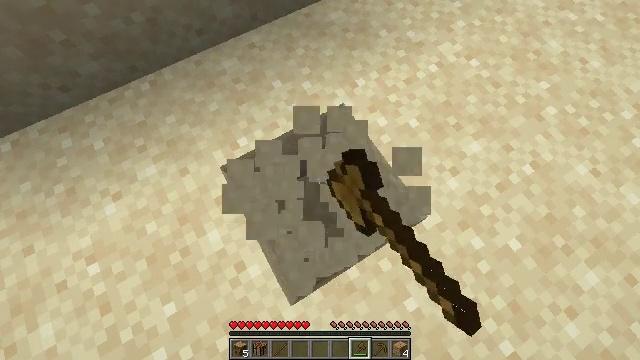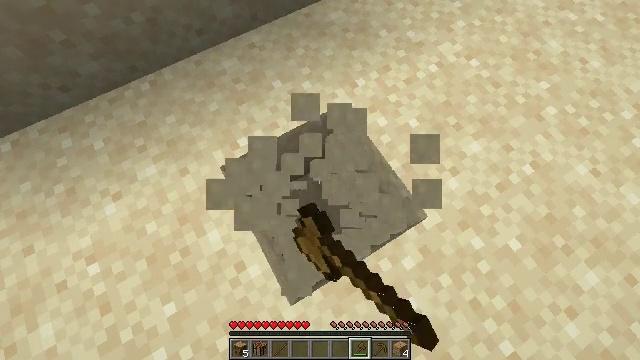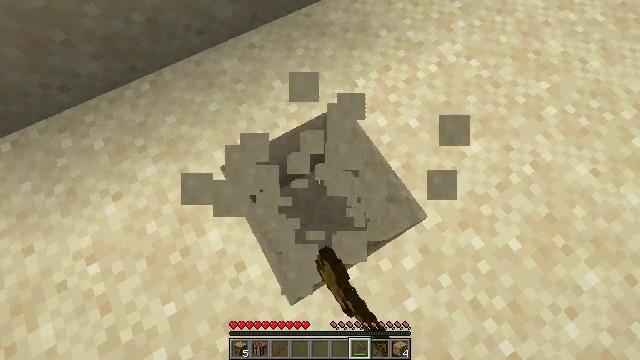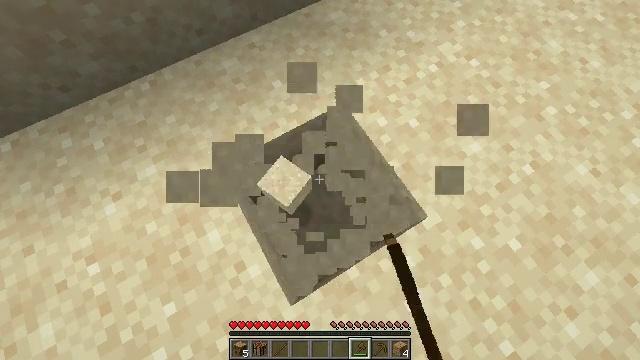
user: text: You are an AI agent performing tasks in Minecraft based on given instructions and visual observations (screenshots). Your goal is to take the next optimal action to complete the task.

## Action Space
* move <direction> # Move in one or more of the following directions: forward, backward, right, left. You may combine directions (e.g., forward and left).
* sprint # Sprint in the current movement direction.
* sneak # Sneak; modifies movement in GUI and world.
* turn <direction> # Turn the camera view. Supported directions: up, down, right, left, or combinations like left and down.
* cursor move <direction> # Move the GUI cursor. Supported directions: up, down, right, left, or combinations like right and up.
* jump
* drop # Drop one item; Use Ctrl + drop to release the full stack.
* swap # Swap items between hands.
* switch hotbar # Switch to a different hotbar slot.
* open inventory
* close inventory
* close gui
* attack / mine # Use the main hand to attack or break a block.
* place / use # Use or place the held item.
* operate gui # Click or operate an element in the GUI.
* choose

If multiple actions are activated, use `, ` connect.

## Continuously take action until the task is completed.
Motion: motion action
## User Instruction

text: Break the sand block.
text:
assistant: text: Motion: attack / mine
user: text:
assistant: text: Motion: attack / mine
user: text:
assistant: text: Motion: attack / mine
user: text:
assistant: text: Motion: attack / mine